Question: I have a work space with many projects. One of them is suddenly missing the Google APIs libraries even though it is clearly checked. the properties file lists it correctly.
How do I get Eclipse to add these to this one project?

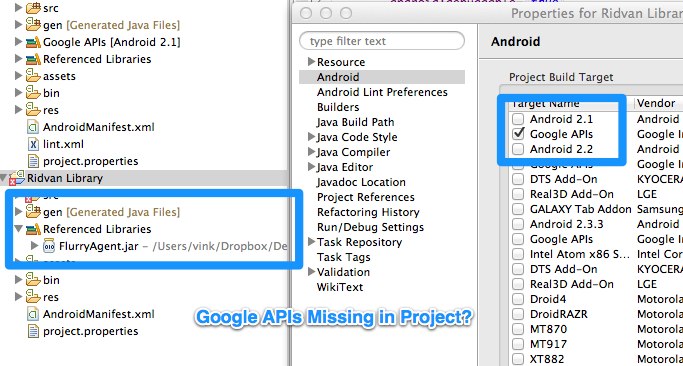
Answer: once i had problem like this : i tried many but can't find and positive solution.(1)
- make new project with required target and move src, res, ref and manifest to this new project.(2)- Just try remove auto build option from project menu and then delete gen folder and just build project and then clean & build project.